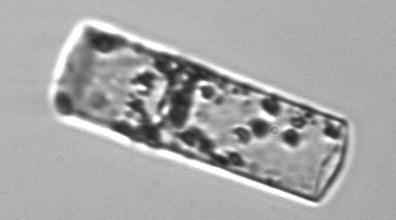
Label: Guinardia_flaccida